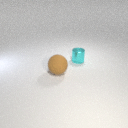
small cyan metal cylinder behind large brown rubber sphere